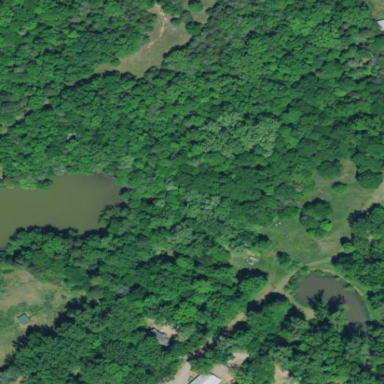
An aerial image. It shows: Mixed woodland with variety of leaf types and cycles.